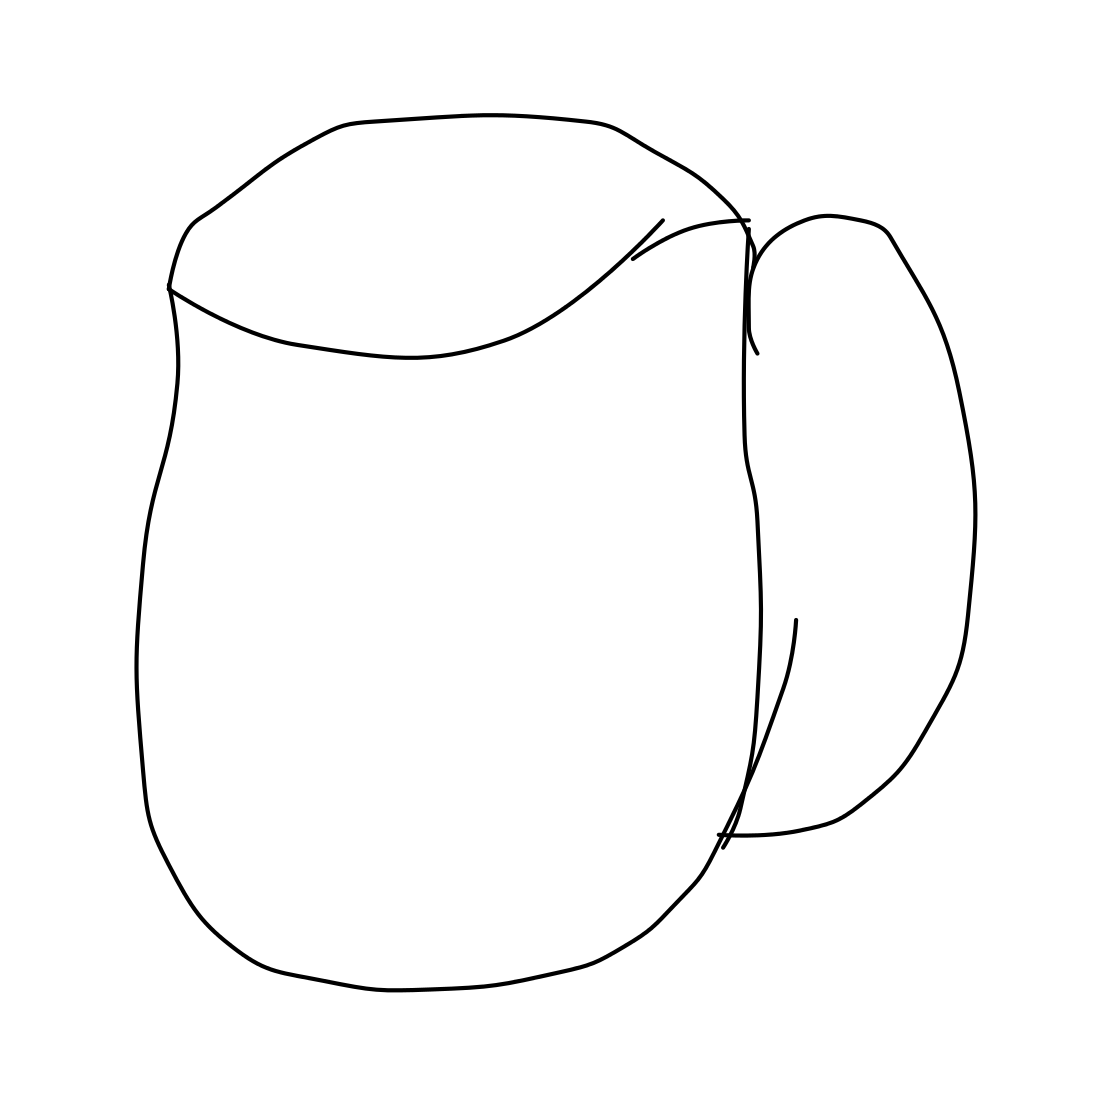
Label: cup